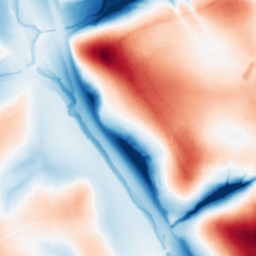
Category: classical
Decomposition family: uniform
Decomposition parameters: size: 100
Upsampling method: cubic_mitchell
Upsampling parameters: scale: 4
Upsampling scale: 4